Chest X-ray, PA view. Patient: 23 years old, sex M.
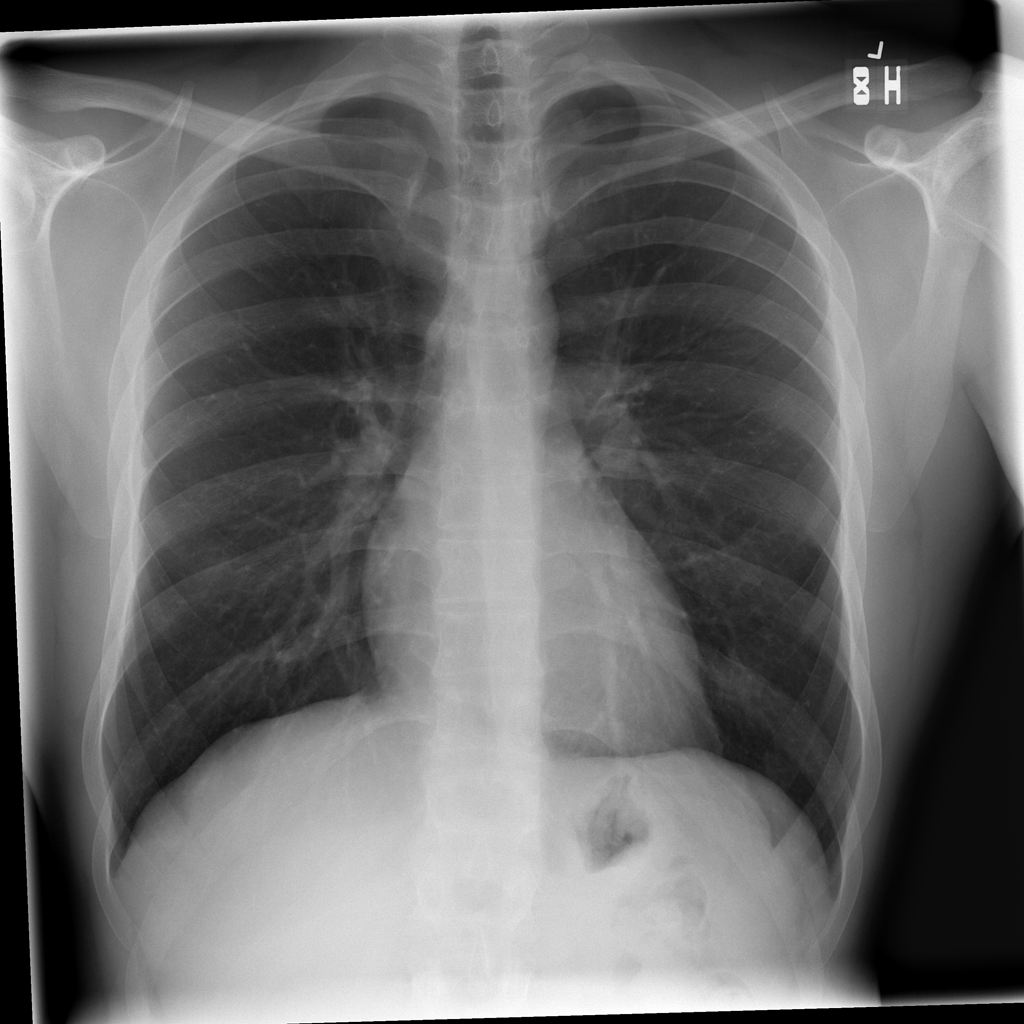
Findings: No Finding